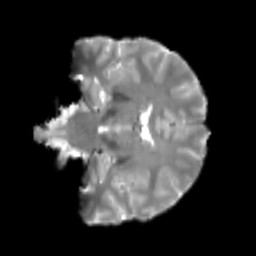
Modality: T2w
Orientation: coronal
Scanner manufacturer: siemens
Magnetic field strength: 3 T
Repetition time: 4 s
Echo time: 0.0594 s